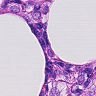
Metastatic tissue present: yes